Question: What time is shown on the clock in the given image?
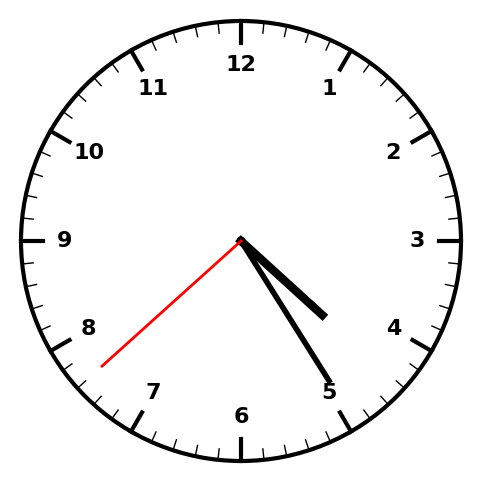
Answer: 04:24:38